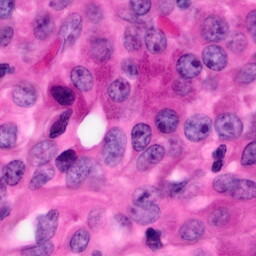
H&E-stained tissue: Pancreatic